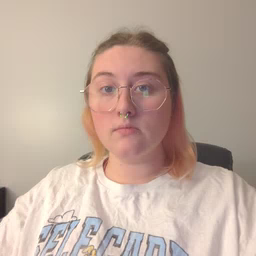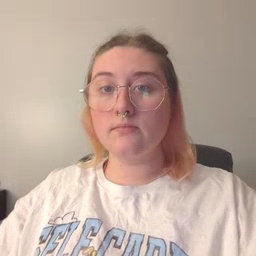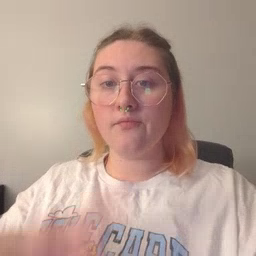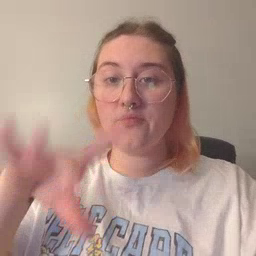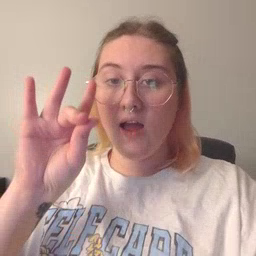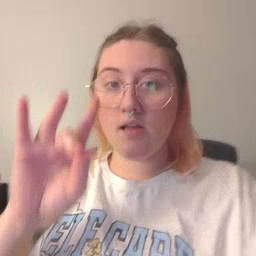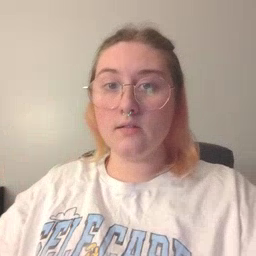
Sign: find